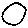
Label: circle